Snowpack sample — Loveland Pass, Silver Plume, Colorado, USA (1/12/25, 11:40 AM MST)
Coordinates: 39.66, -105.88
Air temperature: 7 °F
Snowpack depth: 140 cm
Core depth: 10 cm
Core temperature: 41 °F
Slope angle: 11°, slope face: 30°
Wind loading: high
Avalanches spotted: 2
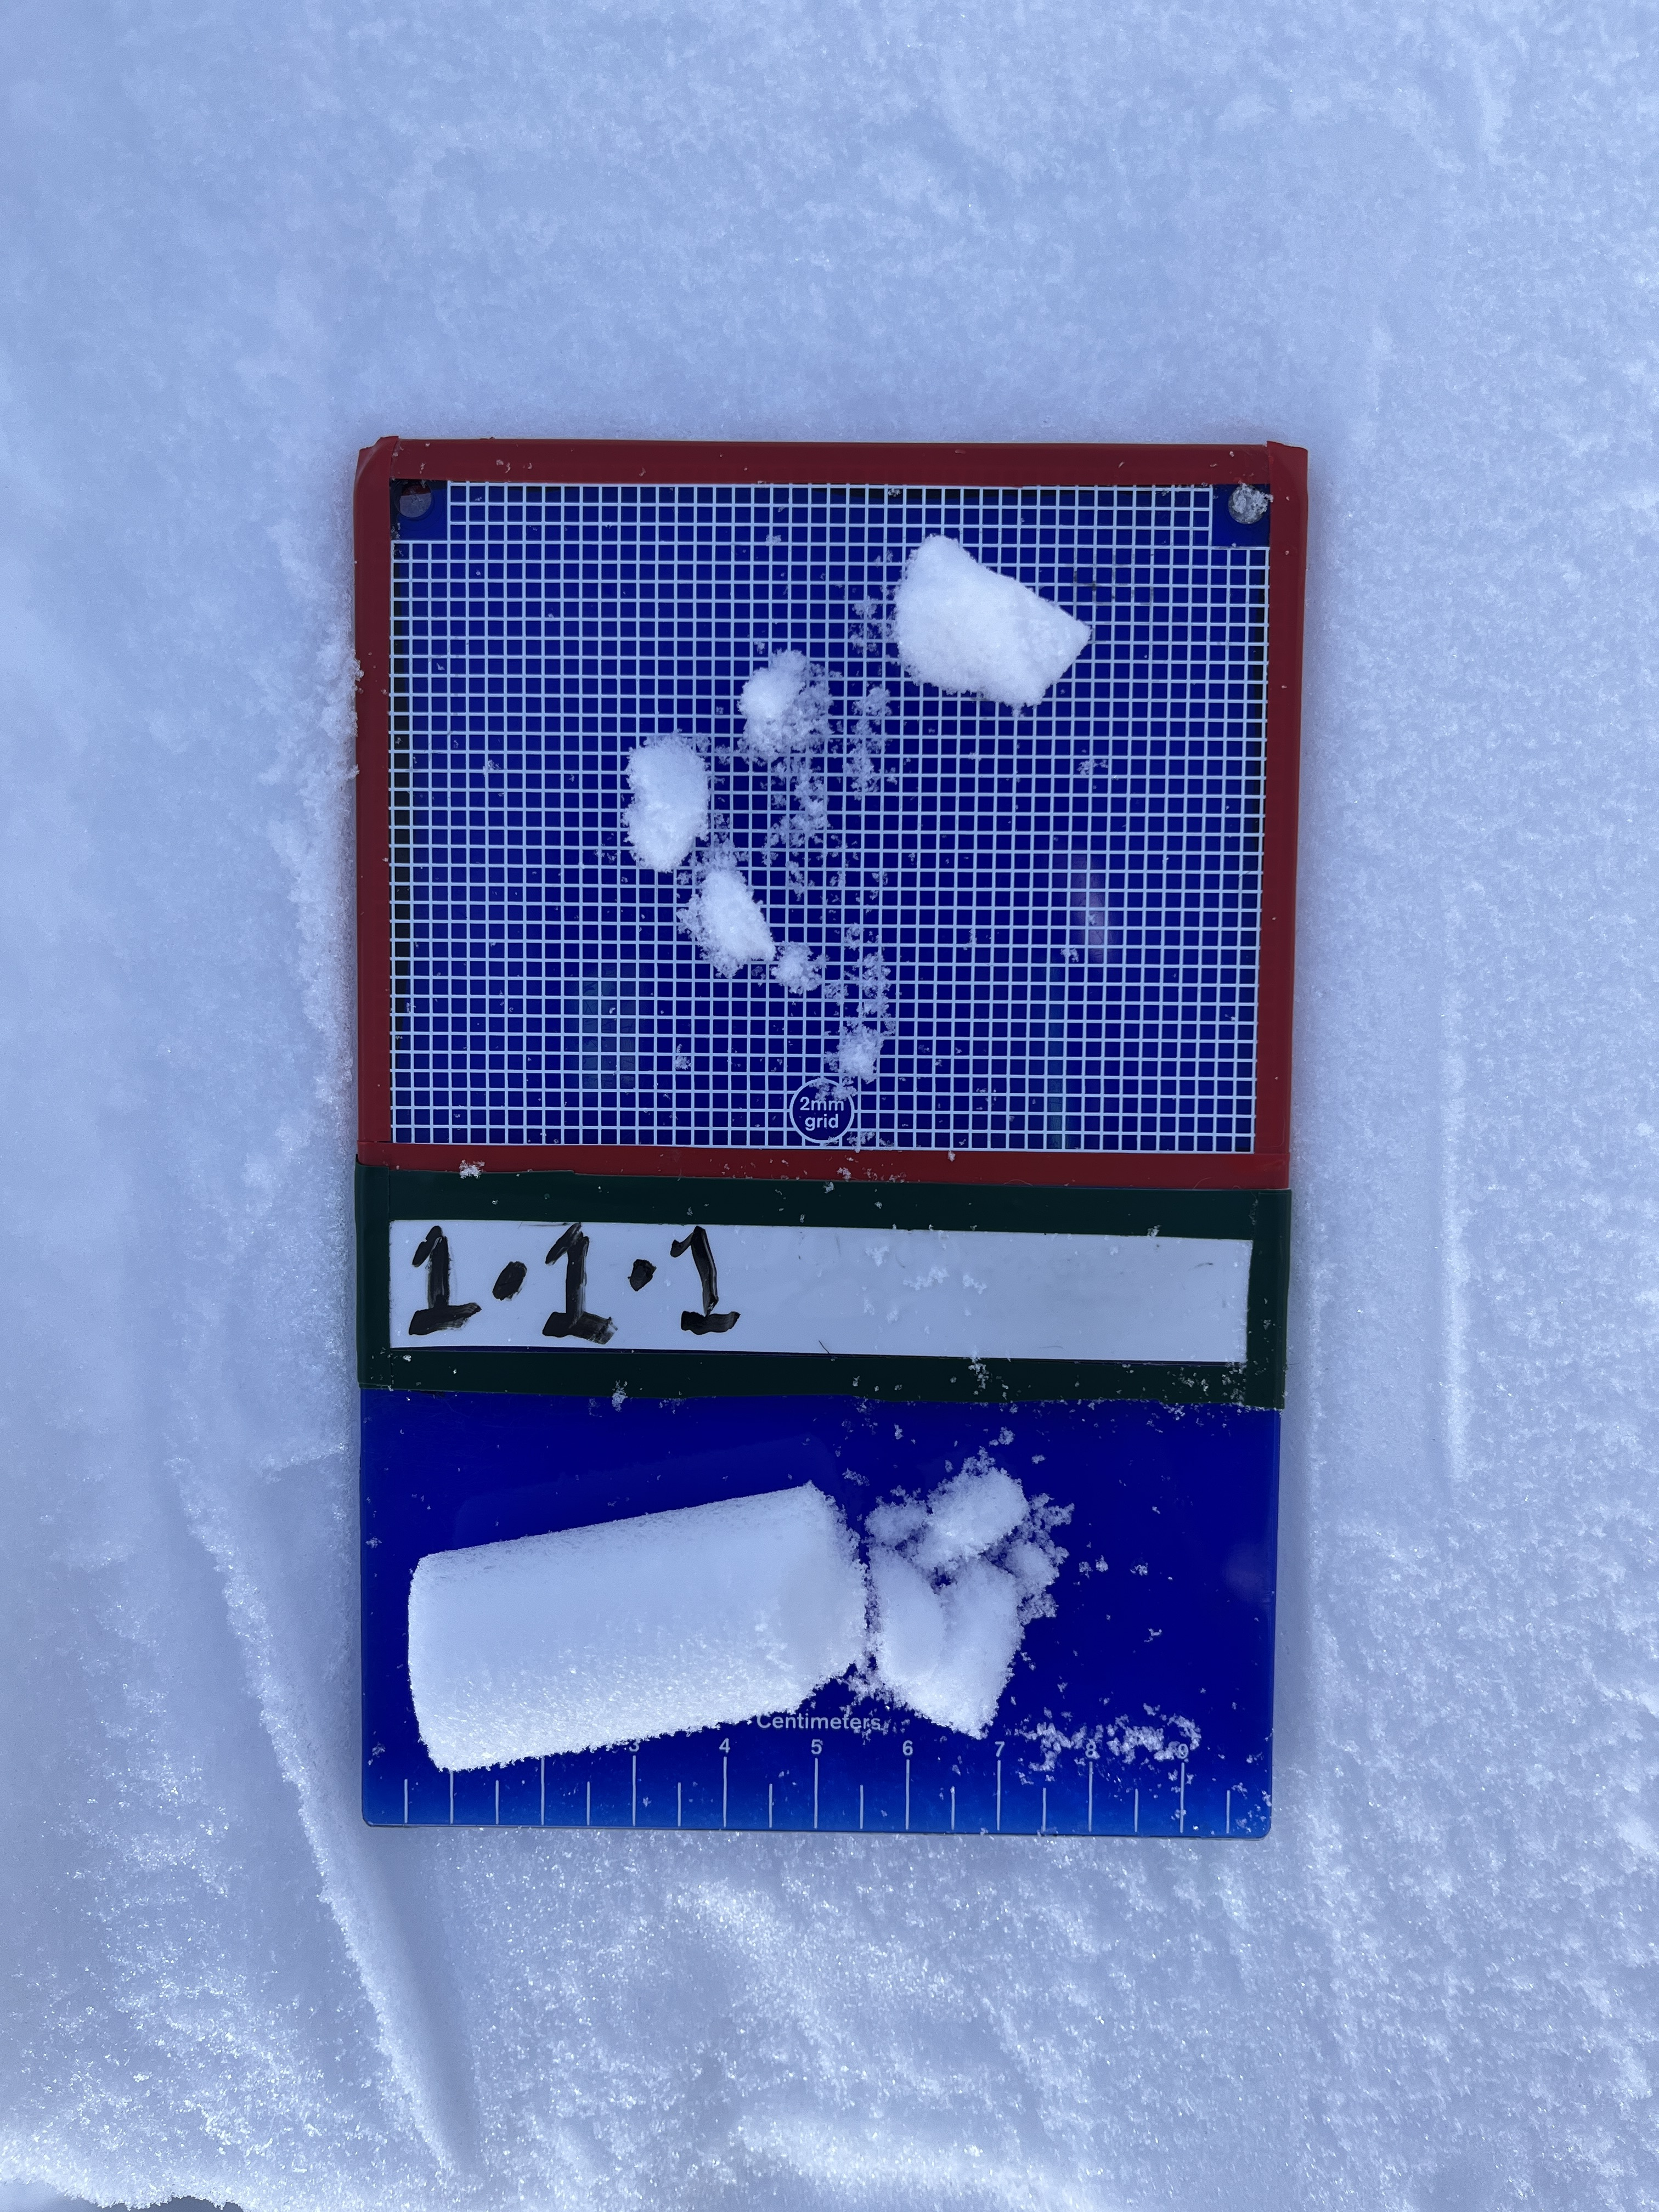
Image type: crystal_card
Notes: Pilot using slightly modified coring method that took too large segment for snow profile picturing, advised not to use in higher level models. Two avalanche on south face nearby, partially cloudy with light snow in the last 24 hours. Lots of wind loading on eastern features.